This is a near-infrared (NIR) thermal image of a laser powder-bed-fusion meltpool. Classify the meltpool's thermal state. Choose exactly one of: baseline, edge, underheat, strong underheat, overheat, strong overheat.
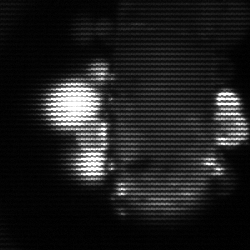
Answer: strong underheat